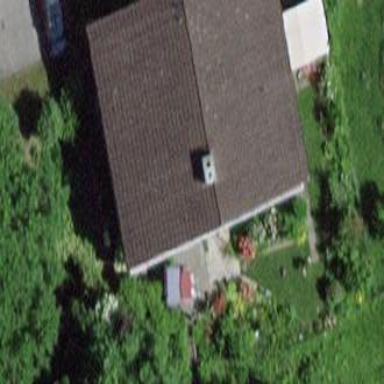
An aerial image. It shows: Detached building.